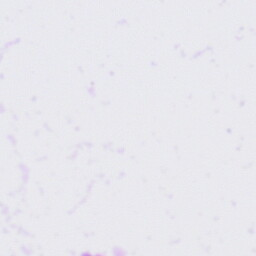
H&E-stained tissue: Tonsil